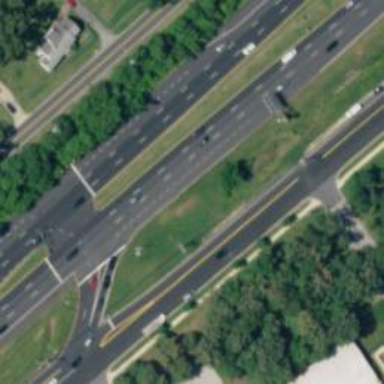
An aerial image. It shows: Trunk highway with expressway features.